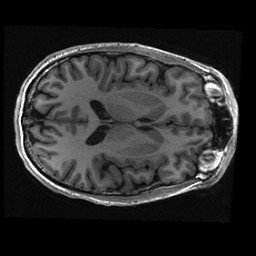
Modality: T1w
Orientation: axial
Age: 29
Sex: male